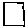
Label: square